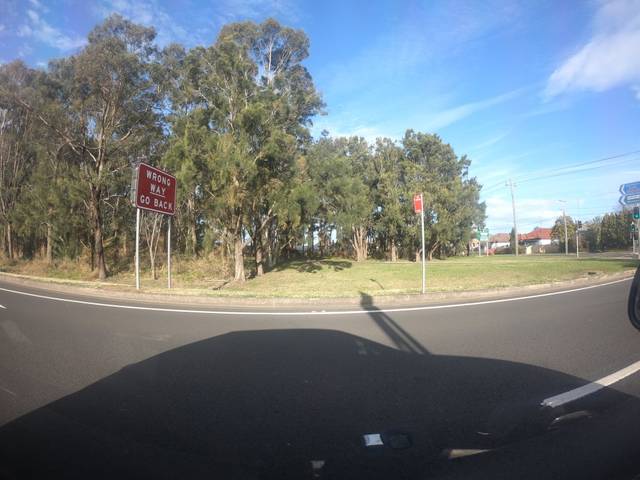
Region: Australia
Coordinates: -34.412, 150.886